Question: My application runs on startup. However, I always get this message,

Other than certificate, is there any method to prevent that ?
What I have done, I did vbs and run the application from that vbs, still without any luck.
'''
set WshShell = CreateObject("WScript.Shell")
appDataLocation = WshShell.ExpandEnvironmentStrings("%APPDATA%")
WshShell.Run Chr(34) & appDataLocation & "\File.exe" & Chr(34), 0
set WshShell = Nothing
'''
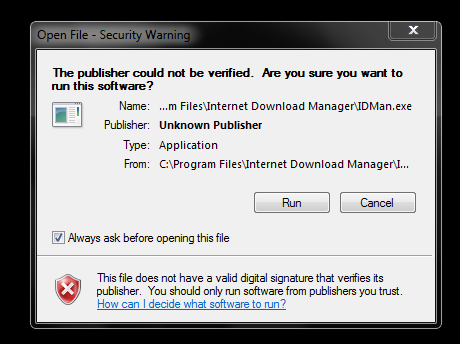
Answer: Sorry, without Administrative privileges its kind hard to disable this "annoying" message, Unless of course you use an 'illegal' or 'bad' method.
Besides, why would you like to do that? if you are creating some kind of malware, you're clearly need to re-think the whole thing.
But I'll give you a tiny 'of the record' hint: disabling Windows' UAC and other nice and protecting services (which will require a one-time Admin access, of course), will help you solve your problem.